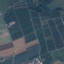
Land use / land cover: PermanentCrop